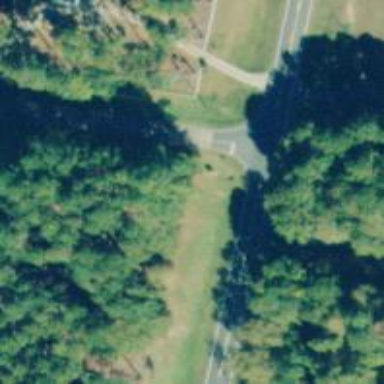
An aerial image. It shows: Secondary road with asphalt surface.